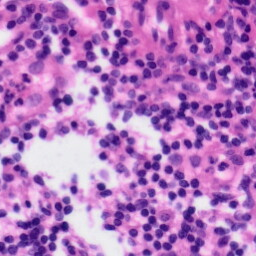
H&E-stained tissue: Tonsil